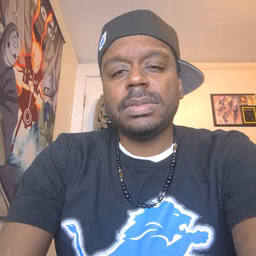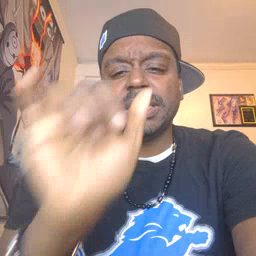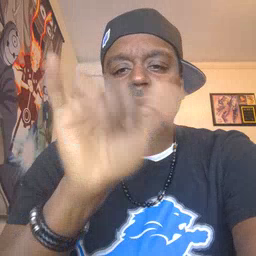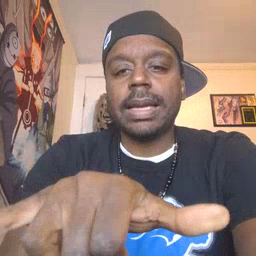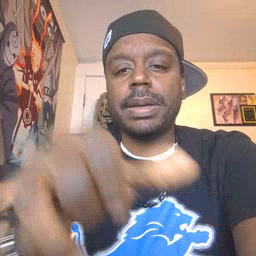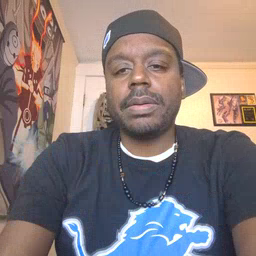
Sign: stay